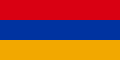
Flag of Armenia